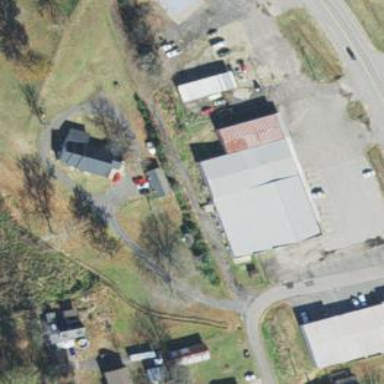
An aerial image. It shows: Cafe building.